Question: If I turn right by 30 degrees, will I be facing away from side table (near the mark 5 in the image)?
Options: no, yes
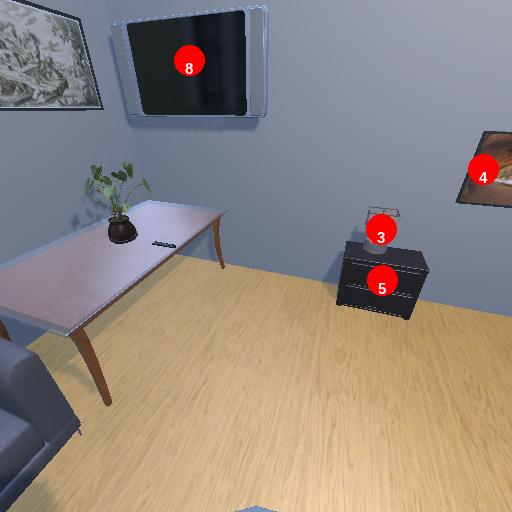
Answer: no